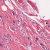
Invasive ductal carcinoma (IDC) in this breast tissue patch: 1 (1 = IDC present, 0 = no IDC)